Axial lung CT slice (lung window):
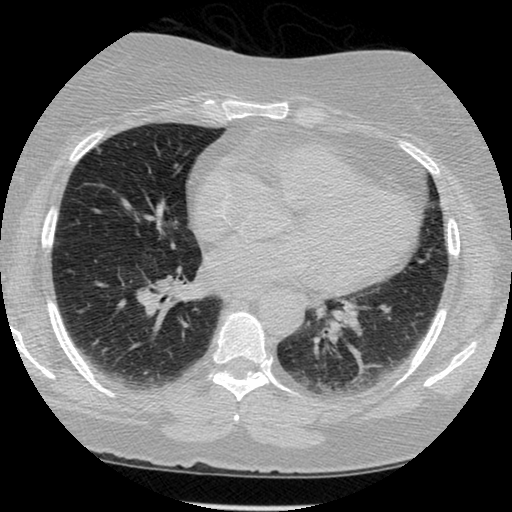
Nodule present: yes
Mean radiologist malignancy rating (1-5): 2.667